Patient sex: M
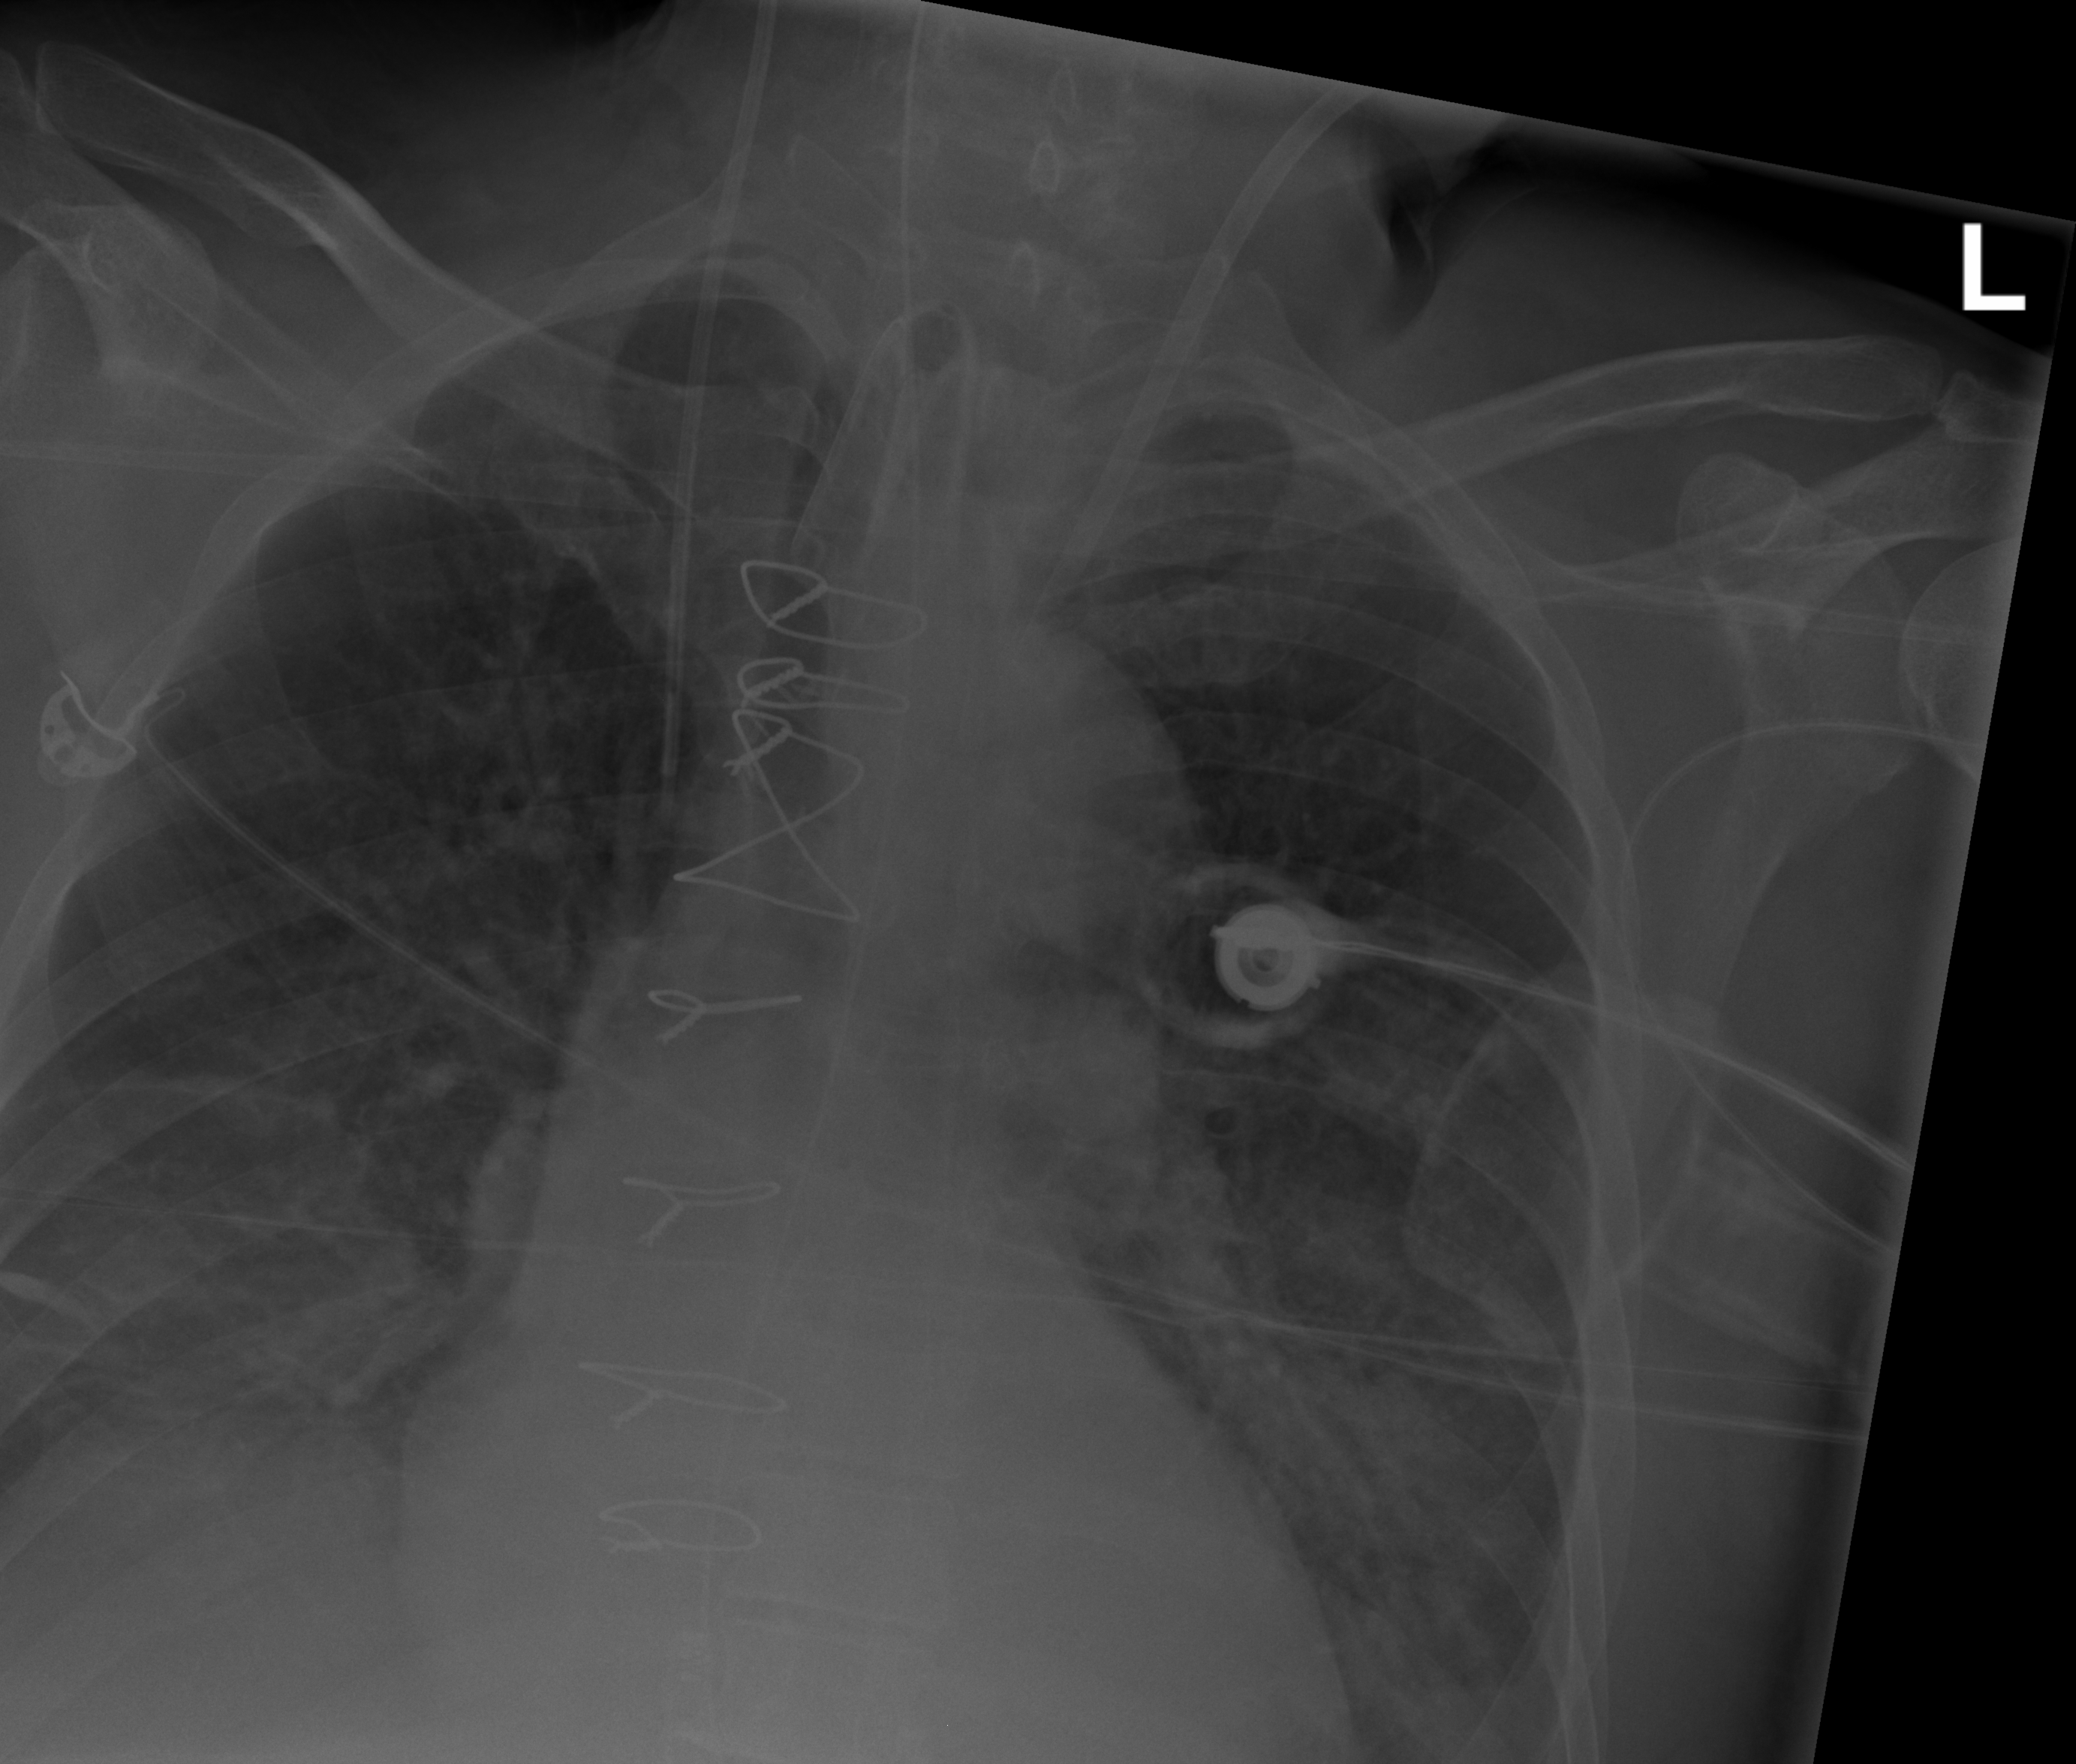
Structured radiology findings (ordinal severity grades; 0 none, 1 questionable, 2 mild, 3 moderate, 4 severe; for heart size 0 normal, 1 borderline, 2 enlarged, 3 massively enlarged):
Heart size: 1
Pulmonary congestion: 2
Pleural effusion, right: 2
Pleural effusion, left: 2
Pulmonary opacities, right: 0
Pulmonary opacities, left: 0
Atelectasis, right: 2
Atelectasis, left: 2